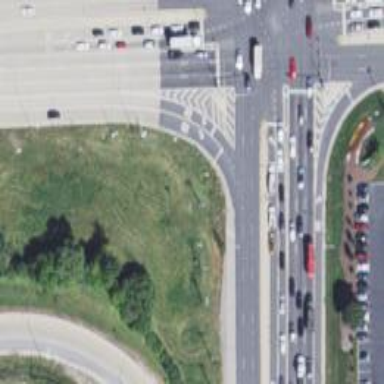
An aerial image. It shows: This image shows trunk highway that functions as expressway.